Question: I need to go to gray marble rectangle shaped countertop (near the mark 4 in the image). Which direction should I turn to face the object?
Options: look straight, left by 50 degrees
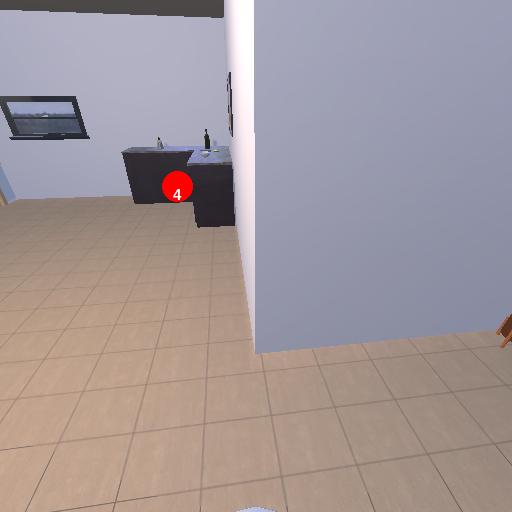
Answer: look straight